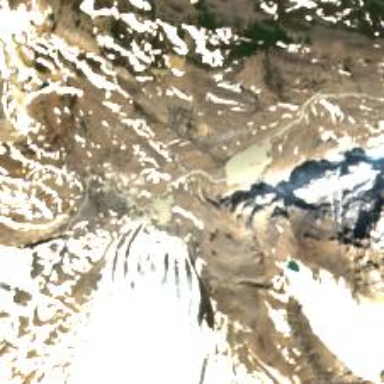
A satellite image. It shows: Majestic glacier in the distance.